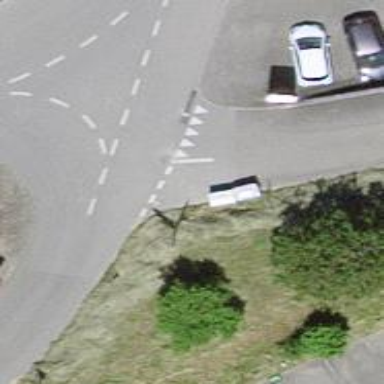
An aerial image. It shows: Road with "give way" sign.